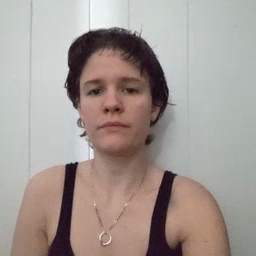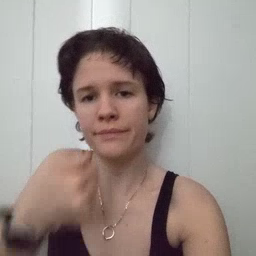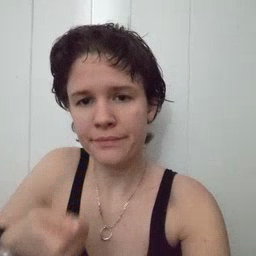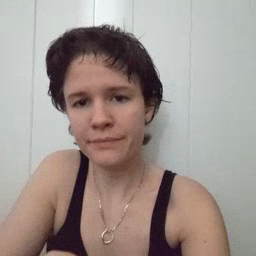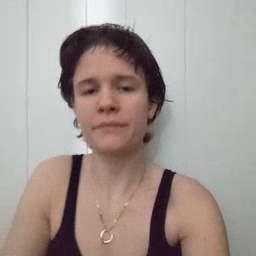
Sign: hide